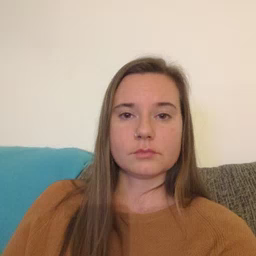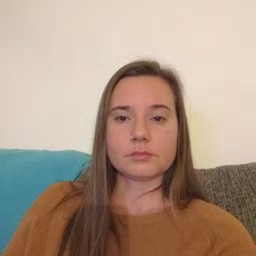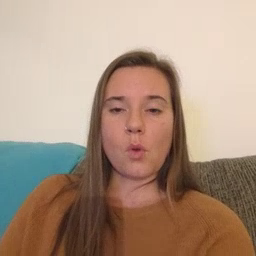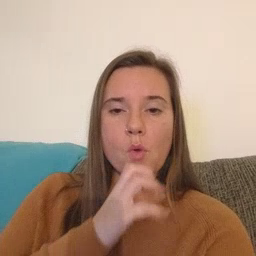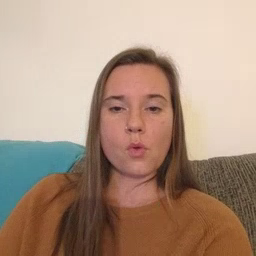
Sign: old